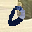
Label: 0